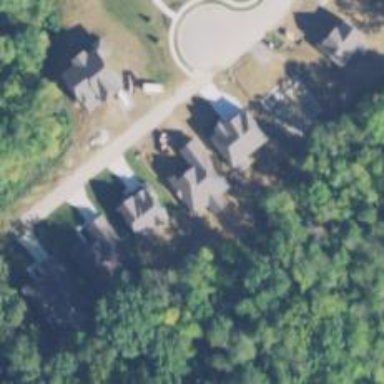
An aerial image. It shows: Shared driveway marked as service road.